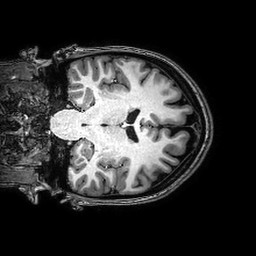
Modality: T1w
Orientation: coronal
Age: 29
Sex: female
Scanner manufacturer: philips
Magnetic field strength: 3 T
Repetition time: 0.00828 s
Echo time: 0.00381 s